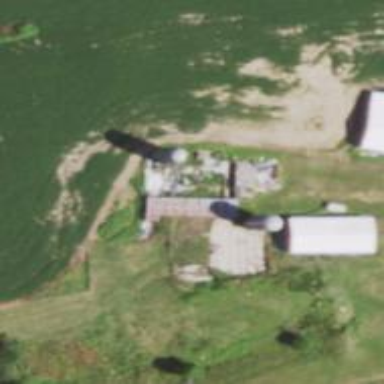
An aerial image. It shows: Silo.